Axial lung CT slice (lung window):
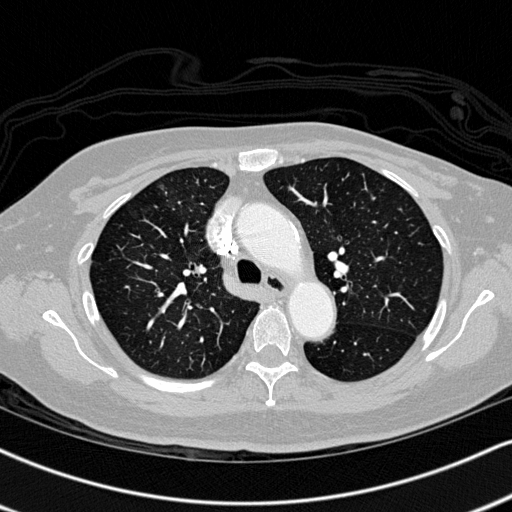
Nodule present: no